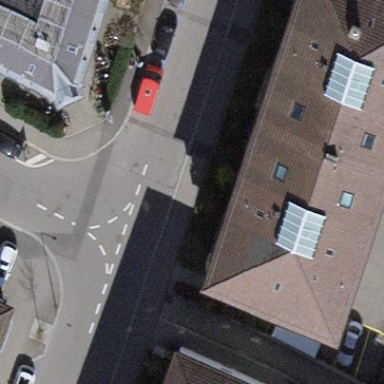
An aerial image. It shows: Hipped roof on apartment building.